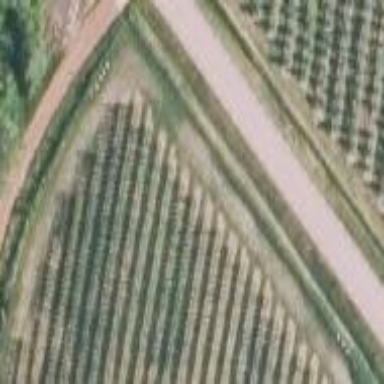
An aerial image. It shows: Orchard.